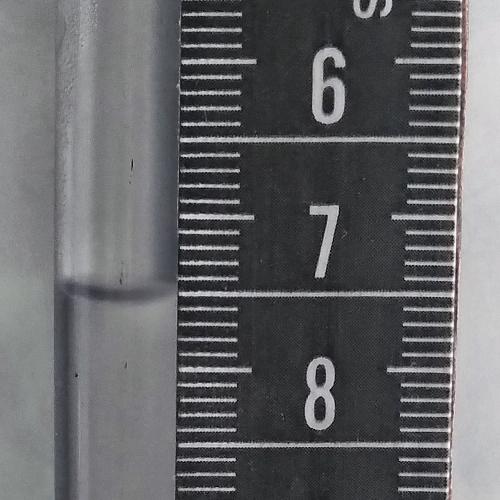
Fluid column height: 7.5 cm